Aerial crown-view tile of a tropical tree (Barro Colorado Island, Panama), acquired 20240716:
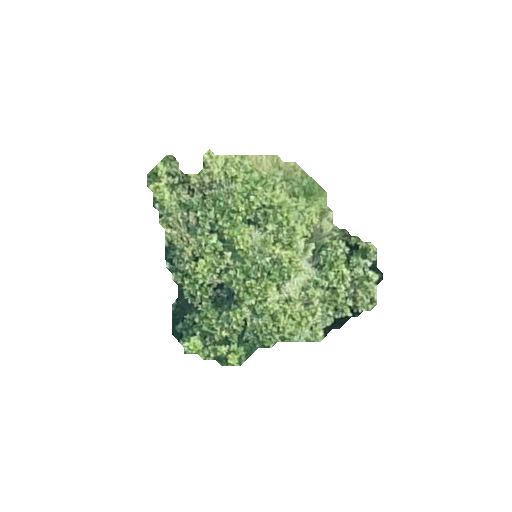
Species: Anacardium excelsum
GBIF accepted scientific name: Anacardium excelsum
Crown area: 53.64 m²